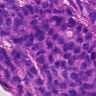
Metastatic tissue present: yes